Interaction volume radius: 5 \u00c5
Interaction volume height: 10 \u00c5
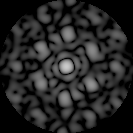
Disorder parameter: 0.4716